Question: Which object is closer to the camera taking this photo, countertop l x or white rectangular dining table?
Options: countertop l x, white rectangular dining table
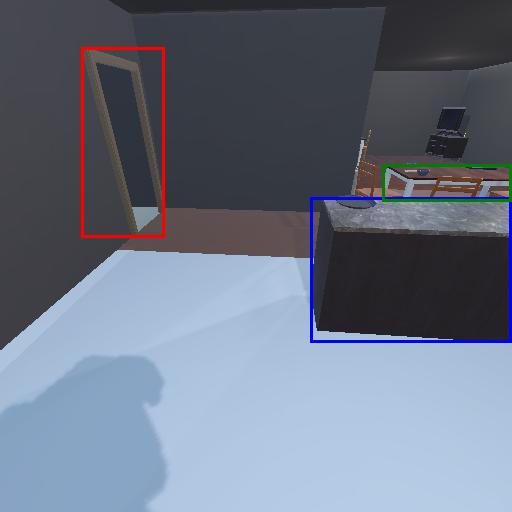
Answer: countertop l x